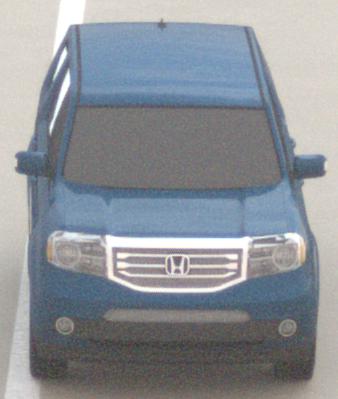
Make: Honda
Model: Pilot
Detailed model: Gen. 2 Facelift
Model produced from: 2012
Model produced until: 2015
Doors: 5
Color: blue
Road condition: dry road
Daytime: night
Contrast: low contrast